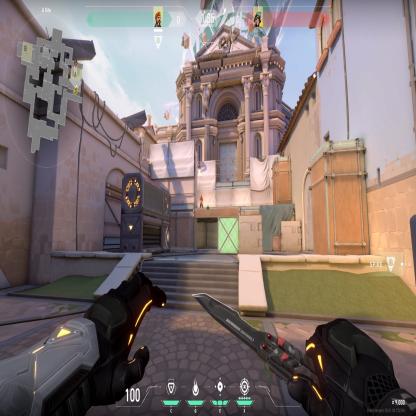
Label: enemy